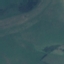
Label: Pasture